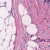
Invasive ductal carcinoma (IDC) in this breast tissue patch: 1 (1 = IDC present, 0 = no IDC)